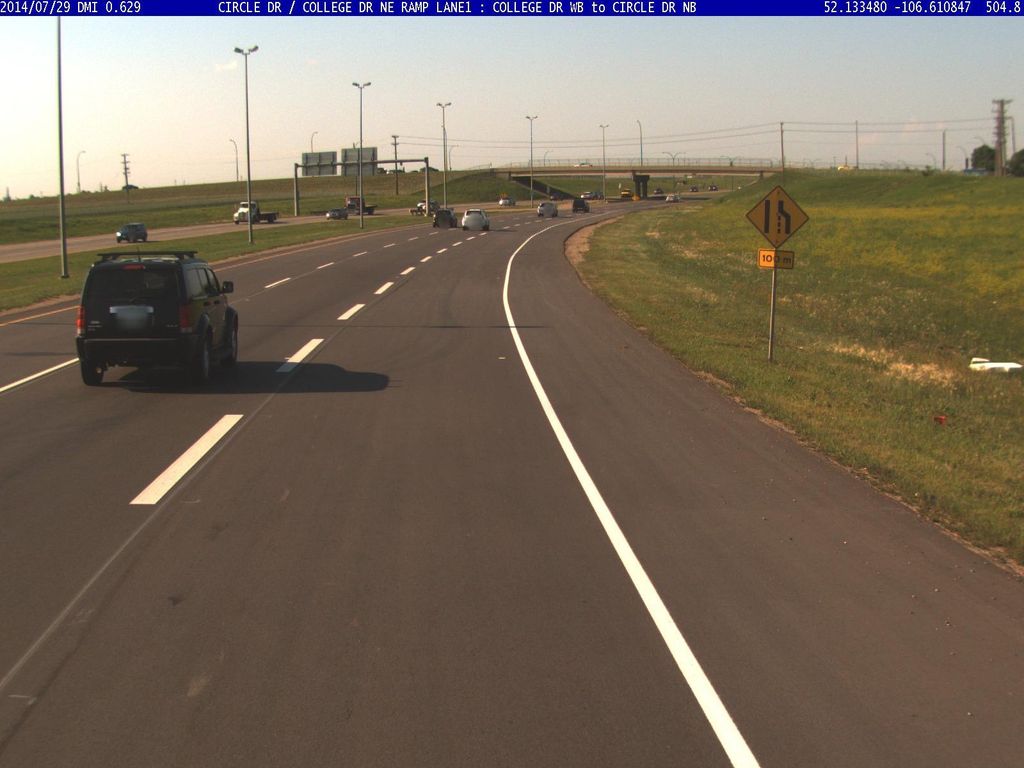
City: saskatoon